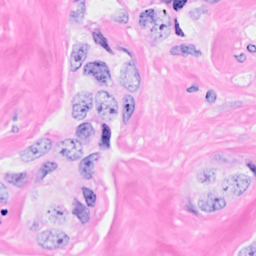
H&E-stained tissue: Breast